Question: Git at terminal behaving very weirdly.
Here is how terminal responds when I have a git command
'''
git log
'''

Not sure how to fix it.
this is how .bash_profile loks like
'''
"$HOME/.rvm/scripts/rvm" ]] && . "$HOME/.rvm/scripts/rvm" # Load RVM function
if [ -f /usr/local/etc/bash_completion.d/git-completion.bash ]; then
. /usr/local/etc/bash_completion.d/git-completion.bash
fi
export PS1='\<URL>$ '
'''
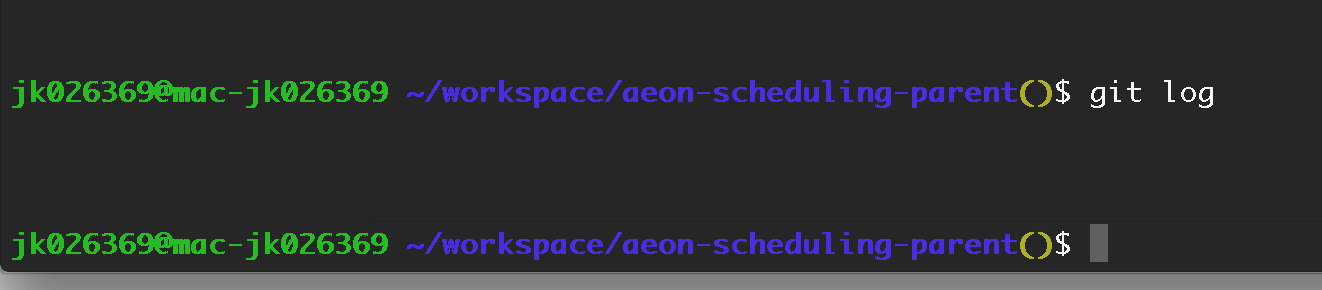
Answer: Change the git color configuration with the following command:
'git config --global color.ui [always|auto|never]'